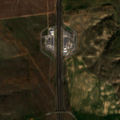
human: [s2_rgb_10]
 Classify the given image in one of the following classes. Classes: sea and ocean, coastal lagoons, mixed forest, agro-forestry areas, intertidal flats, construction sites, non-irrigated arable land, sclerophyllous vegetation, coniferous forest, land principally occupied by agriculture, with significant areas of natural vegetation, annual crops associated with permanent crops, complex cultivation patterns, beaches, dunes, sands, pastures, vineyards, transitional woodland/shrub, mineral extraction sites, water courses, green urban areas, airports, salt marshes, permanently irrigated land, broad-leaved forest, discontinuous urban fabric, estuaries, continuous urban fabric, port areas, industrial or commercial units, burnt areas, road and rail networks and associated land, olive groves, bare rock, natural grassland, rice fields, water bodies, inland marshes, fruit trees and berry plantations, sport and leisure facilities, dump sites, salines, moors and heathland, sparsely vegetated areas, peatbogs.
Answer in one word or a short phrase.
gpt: non-irrigated arable land, olive groves, agro-forestry areas, transitional woodland/shrub